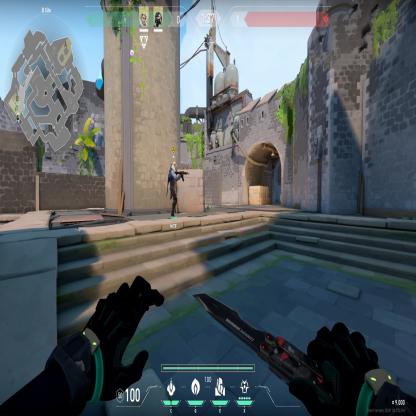
Label: teammate